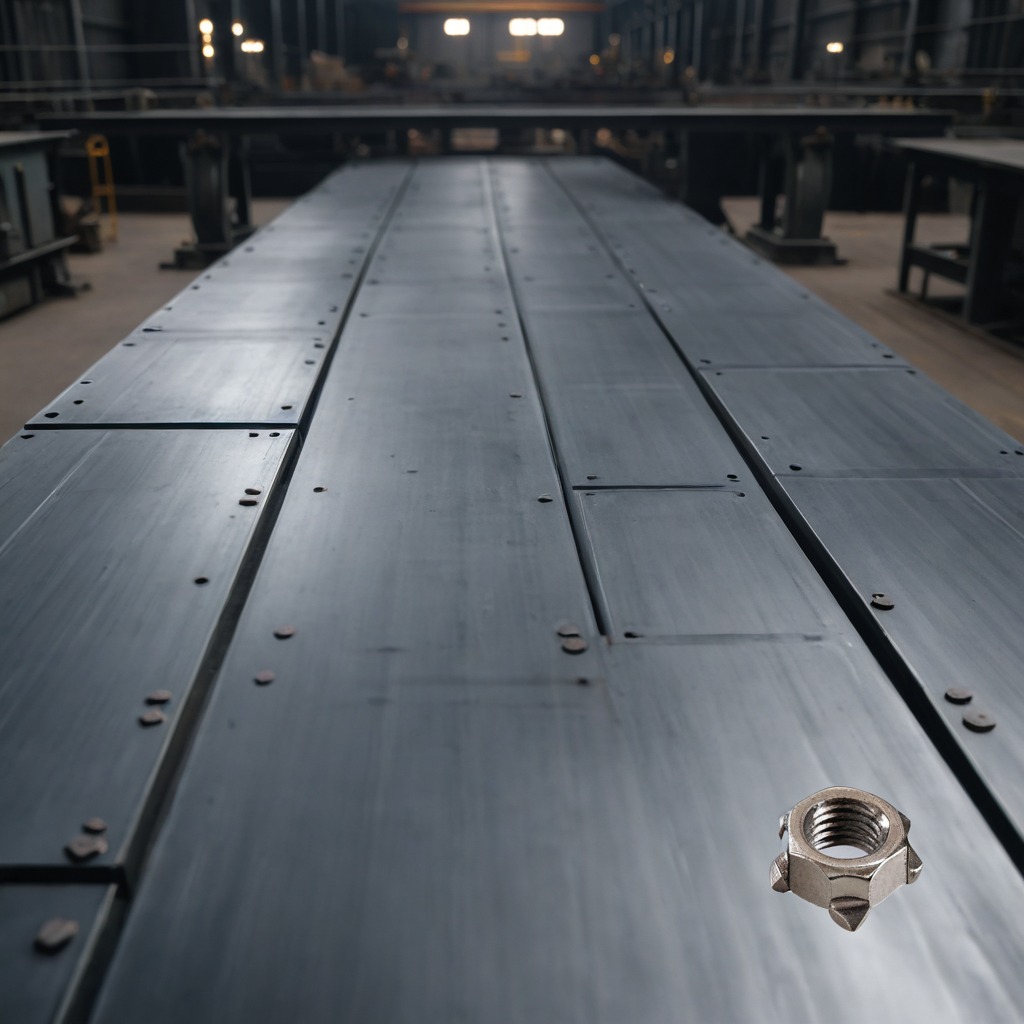
A metal nut lies on a cold steel table in a mining workshop.